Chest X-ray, PA view. Patient: 66 years old, sex M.
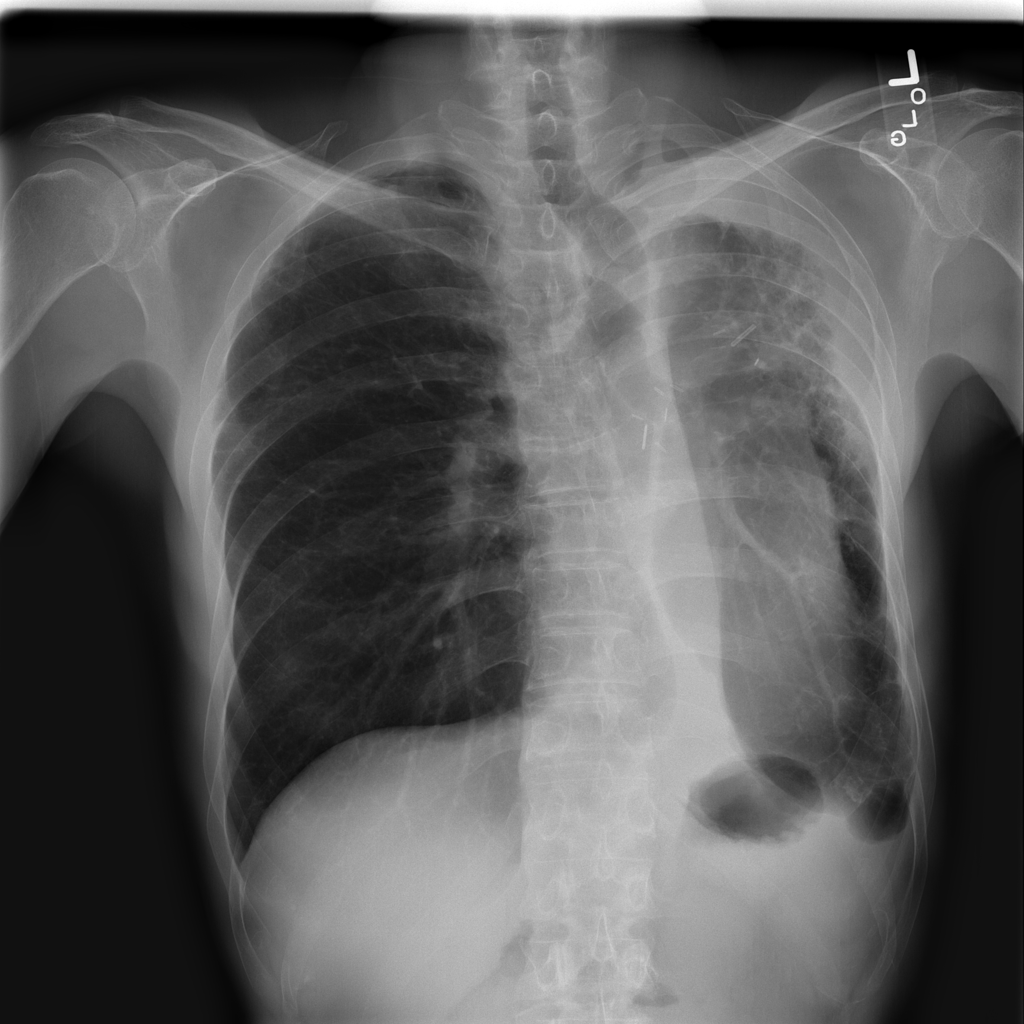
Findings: Pleural_Thickening